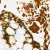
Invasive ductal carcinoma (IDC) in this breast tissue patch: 0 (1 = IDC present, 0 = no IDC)